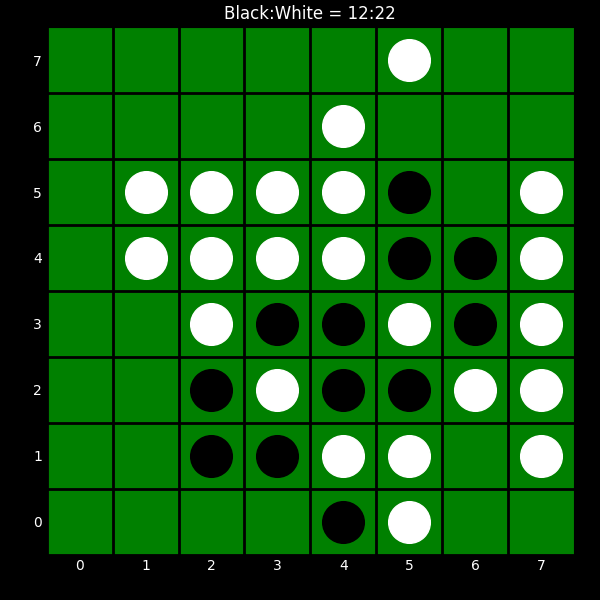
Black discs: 12
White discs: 22